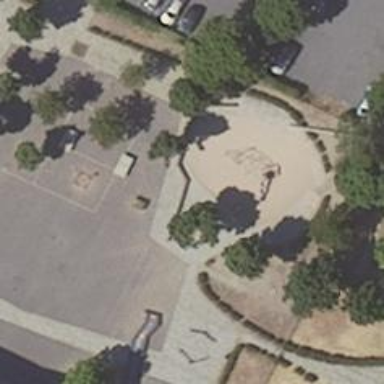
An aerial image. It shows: Playground area for leisure land.